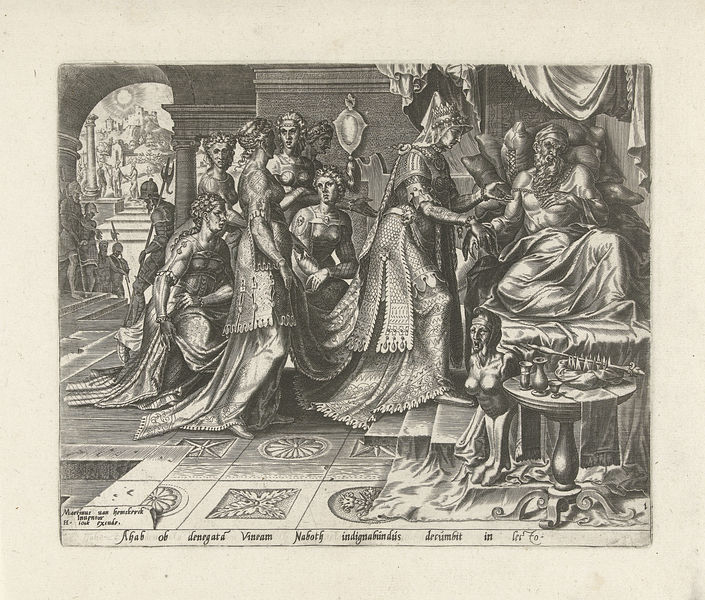
Titel: Izebel belooft koning Achab Nabot's wijngaard te kopen
Künstler: Philips Galle
Standort: Amsterdam
Institution: Rijksmuseum
Schlagwörter: mann, frauen, landschaft, frau, tisch, haube, bart, vorhang, sonne, gewand, vase, schrift, saal, gefolge, könig, thron, stufen, halle, druck, soldat, audienz, königin, fließen, hennin, gezadellt